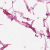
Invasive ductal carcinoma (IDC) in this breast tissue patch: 0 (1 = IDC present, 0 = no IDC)